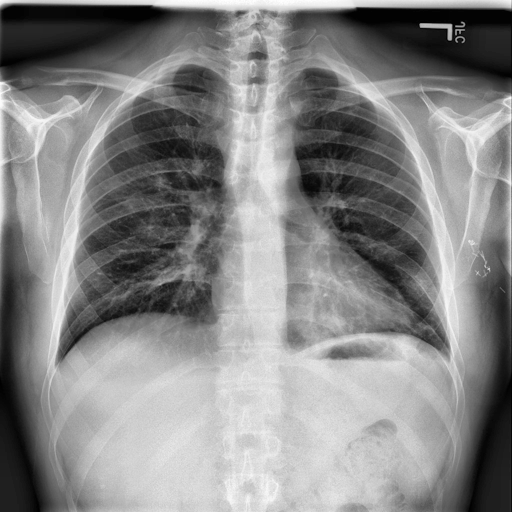
Finding: NORMAL